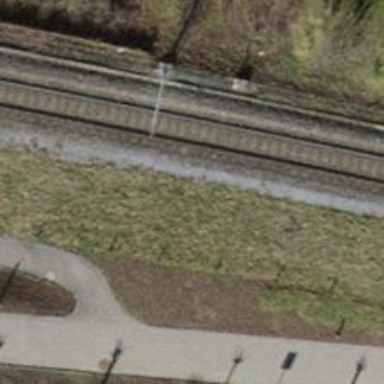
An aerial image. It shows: Single-track railway with electrified contact lines.